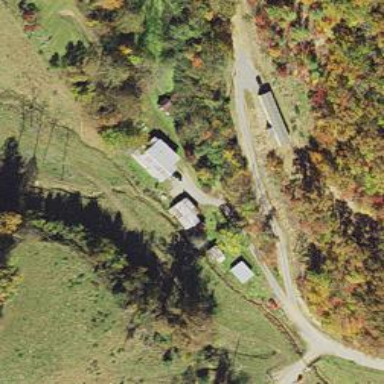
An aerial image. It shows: Driveway leading to service road.